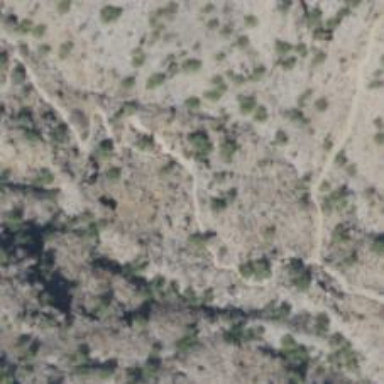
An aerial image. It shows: Hiking trail path.